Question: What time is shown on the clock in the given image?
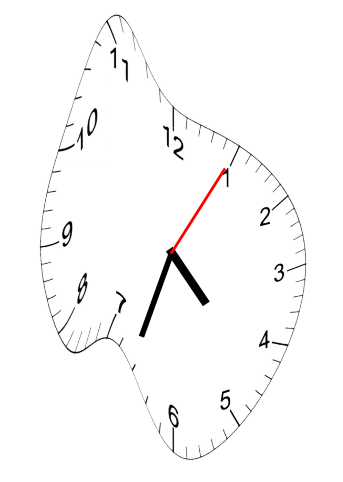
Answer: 04:33:05